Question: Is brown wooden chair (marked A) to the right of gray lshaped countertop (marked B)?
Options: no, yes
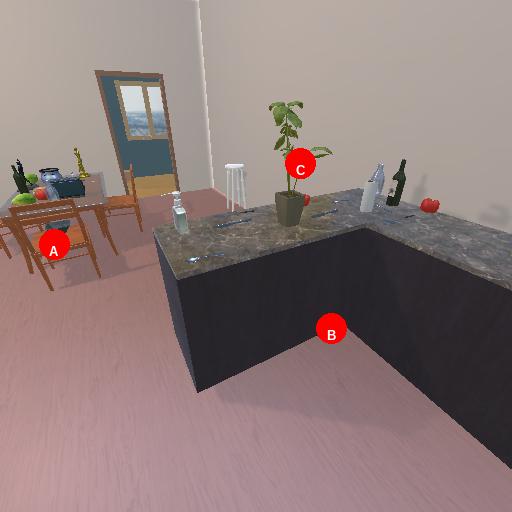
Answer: no